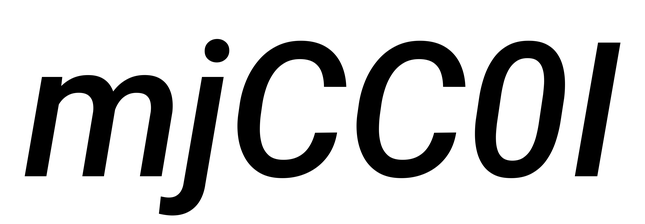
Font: Roboto-Italic_Medium_Italic